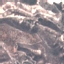
Land use / land cover: HerbaceousVegetation